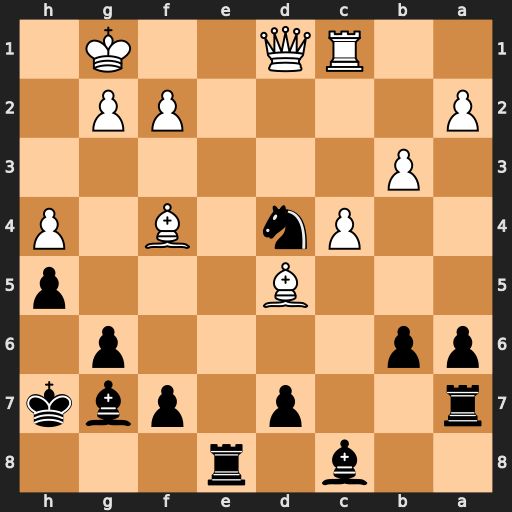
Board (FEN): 2b1r3/r2p1pbk/pp4p1/3B3p/2Pn1B1P/1P6/P4PP1/2RQ2K1
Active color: b
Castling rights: -
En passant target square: -
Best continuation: Ne2+ Kf1 Nxf4